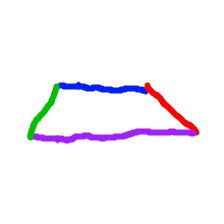
Shape: trapezoid